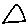
Label: triangle